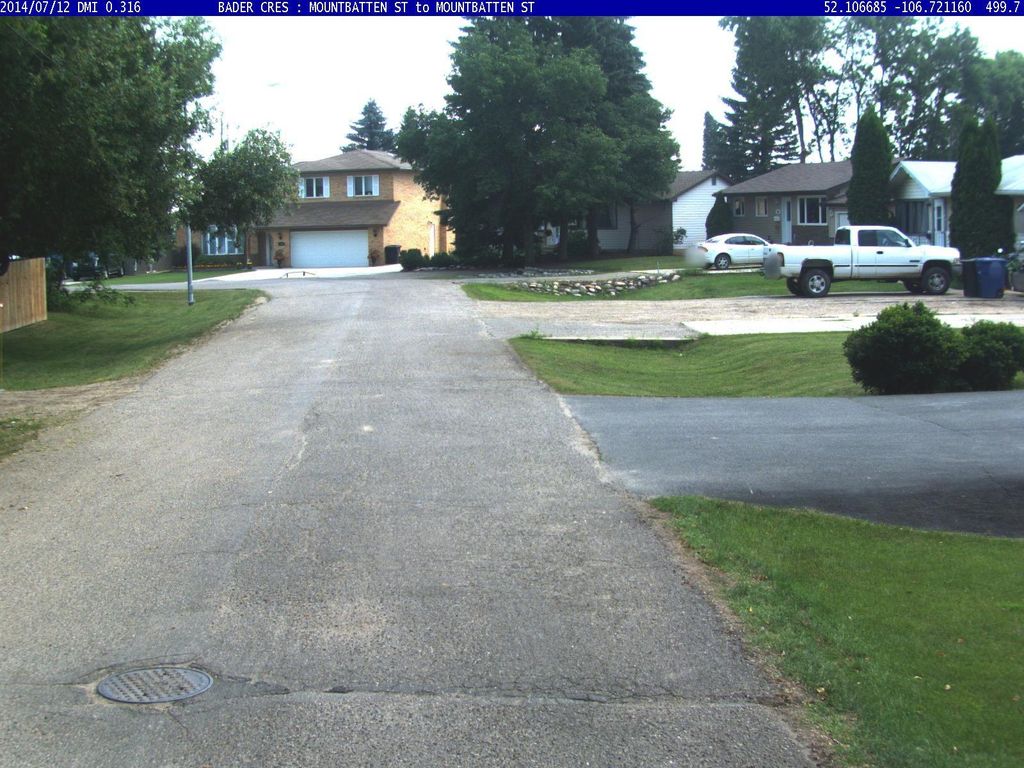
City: saskatoon